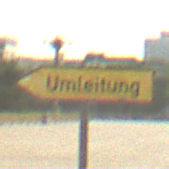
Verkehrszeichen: UmleitungswegweiserLinksweisend
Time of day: MorningAfternoon
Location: Outdoor (Suburban)
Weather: Clear
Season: NotSpecified
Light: Natural